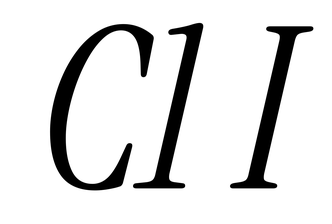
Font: InstrumentSerif-Italic